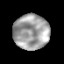
Tissue: prostate
Cell type: T cells
Senescence score: 0.7507
Nuclear area (px): 1209
Mean DAPI intensity: 161.886